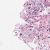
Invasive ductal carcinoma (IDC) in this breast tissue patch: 1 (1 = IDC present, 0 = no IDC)